Question: I've dealt with this error before ('unrecognized selector sent to instance') and it makes sense to me but in this particular circumstance I'm confused on where to look inside the application. If you fire up the app it doesn't matter what you do, the app will crash after 10 seconds. There are a slew json calls made in the background so I assume that the error is happening somewhere within those calls but breakpointing every code statement block will be very inefficient. Is it possible to get a stack trace for this? If not, what's the best way to go about resolving this issue?
'''
2015-05-05 15:00:27.833 MyApp[1546:195020] -[__NSCFString objectForKeyedSubscript:]: unrecognized selector sent to instance 0x17027a680
2015-05-05 15:00:32.836 MyApp[1546:195020] *** Terminating app due to uncaught exception 'NSInvalidArgumentException', reason: '-[__NSCFString objectForKeyedSubscript:]: unrecognized selector sent to instance 0x17027a680'
*** First throw call stack:
(0x1831e82d8 0x194a140e4 0x1831ef3a4 0x1831ec154 0x1830eeccc 0x100092630 0x182bab310 0x1840cf1c4 0x184020604 0x1840101cc 0x1840d1f28 0x100288f94 0x100293db8 0x10028c2c4 0x1002965d4 0x100298248 0x19524522c 0x195244ef0)
libc++abi.dylib: terminating with uncaught exception of type NSException
'''
In this image you can see the thread where this crash is happening. It looks like the cause may be inside of a NSNotification or something like that but I'm not sure.

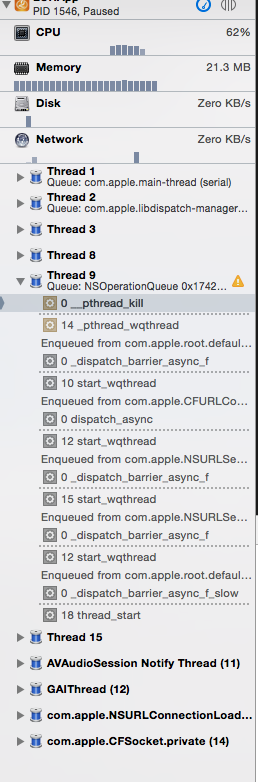
Answer: Using an <URL> disambiguated everything. Without it I was stuck break pointing lines upon lines of code.